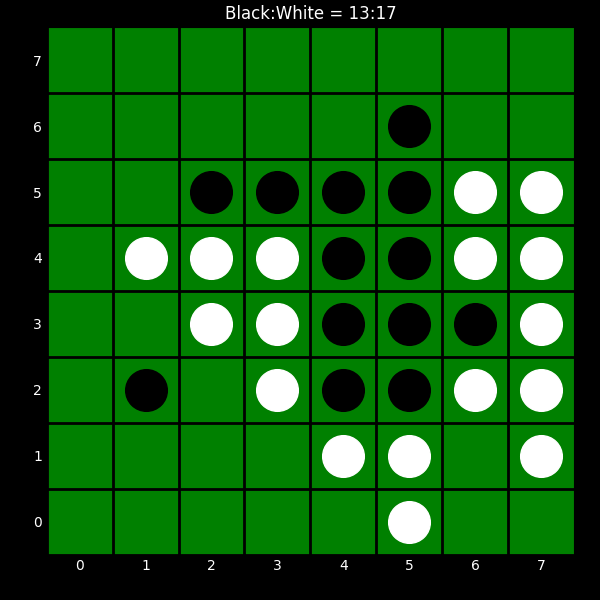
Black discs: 13
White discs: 17